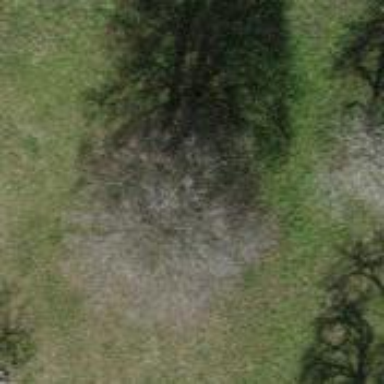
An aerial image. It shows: Single tag "natural: tree."